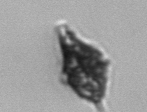
Label: Amylax